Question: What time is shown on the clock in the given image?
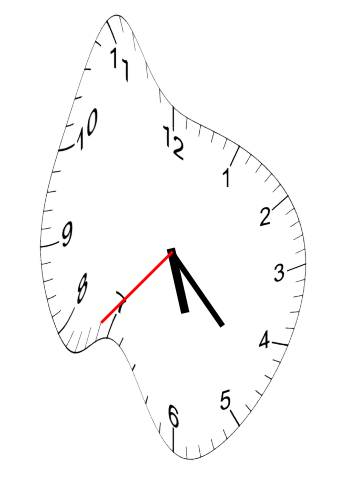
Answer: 05:22:37